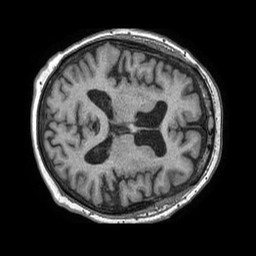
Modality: T1w
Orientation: axial
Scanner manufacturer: philips
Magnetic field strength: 1.5 T
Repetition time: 0.007759 s
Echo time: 0.003541 s